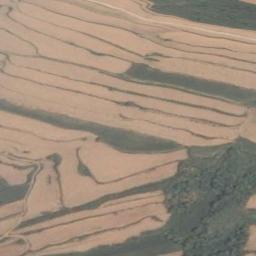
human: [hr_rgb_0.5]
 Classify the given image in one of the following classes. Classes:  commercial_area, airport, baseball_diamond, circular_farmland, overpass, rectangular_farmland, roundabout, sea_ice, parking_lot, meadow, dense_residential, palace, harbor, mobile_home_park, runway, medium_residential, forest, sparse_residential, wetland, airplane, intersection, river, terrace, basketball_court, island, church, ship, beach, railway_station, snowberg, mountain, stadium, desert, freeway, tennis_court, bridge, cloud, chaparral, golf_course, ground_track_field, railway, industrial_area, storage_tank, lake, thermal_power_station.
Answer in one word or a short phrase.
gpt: terrace